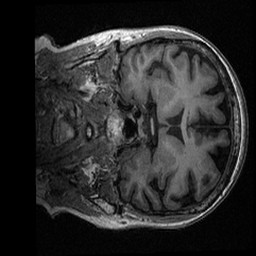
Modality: T1w
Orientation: coronal
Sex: female
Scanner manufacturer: ge
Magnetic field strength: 3 T
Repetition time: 0.0064 s
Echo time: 0.00281 s